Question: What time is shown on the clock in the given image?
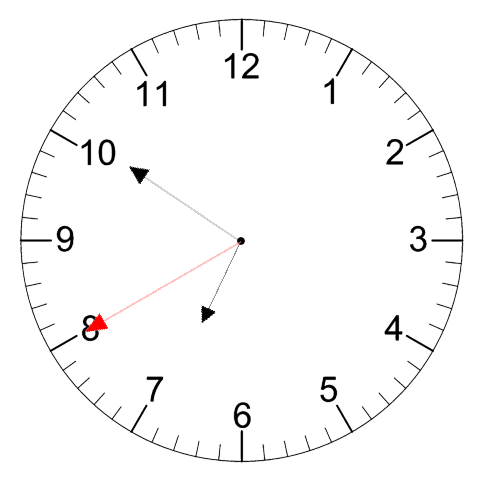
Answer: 06:50:40